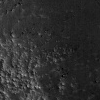
Atmospheric dust classification: not_dusty